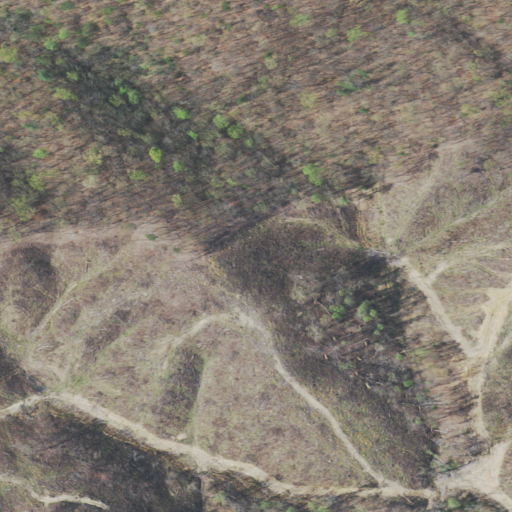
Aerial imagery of ridge(s) in Tennessee named Coaling Grounds Ridge containing grassland and deciduous forest